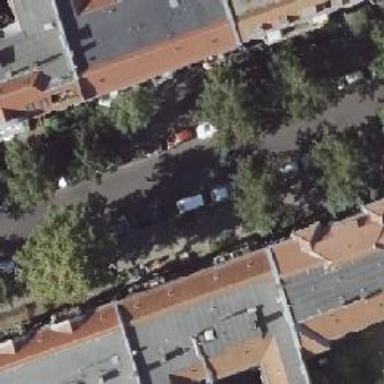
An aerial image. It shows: Asphalt footway with uncontrolled crossing.